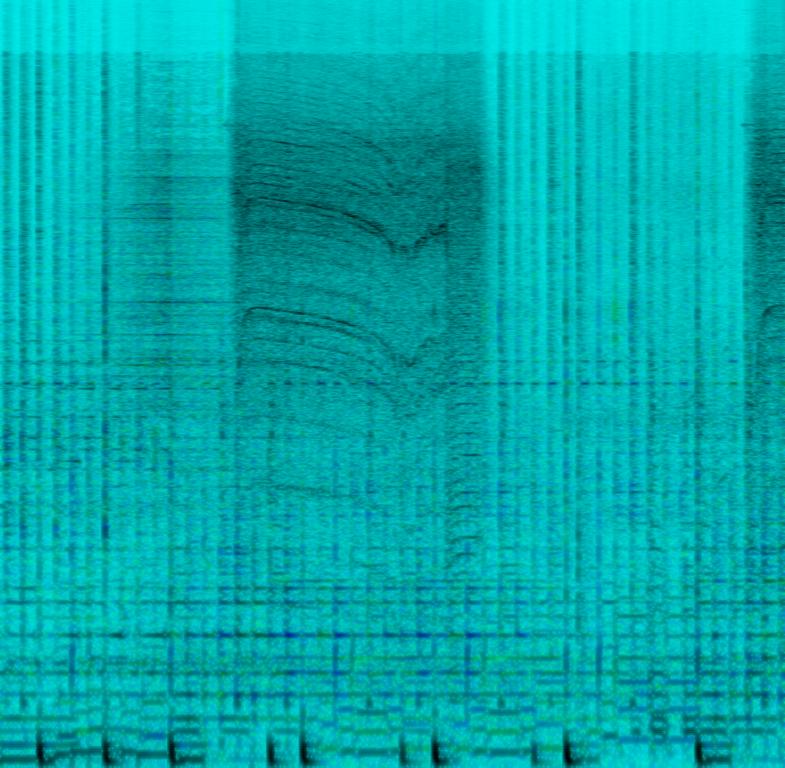
This is a jingle piece played in the background of an advertisement video. There are sounds coming from a drill. The piece in the background is an instrumental rock music piece. There is a keyboard and an electric guitar playing the melody while an acoustic sounding drum beat provides the rhythm. The sounds are bland and generic. The piece could be of some use as an advertisement jingle or it could be playing in the background of an instructive/tutorial video.